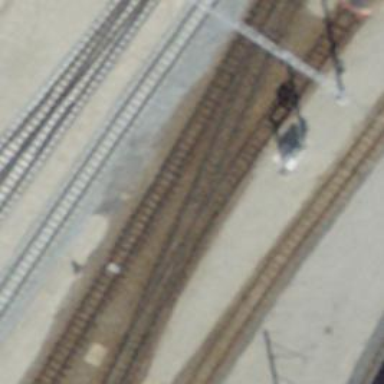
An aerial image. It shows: Narrow-gauge railway siding with electrified contact line. The siding has one track.